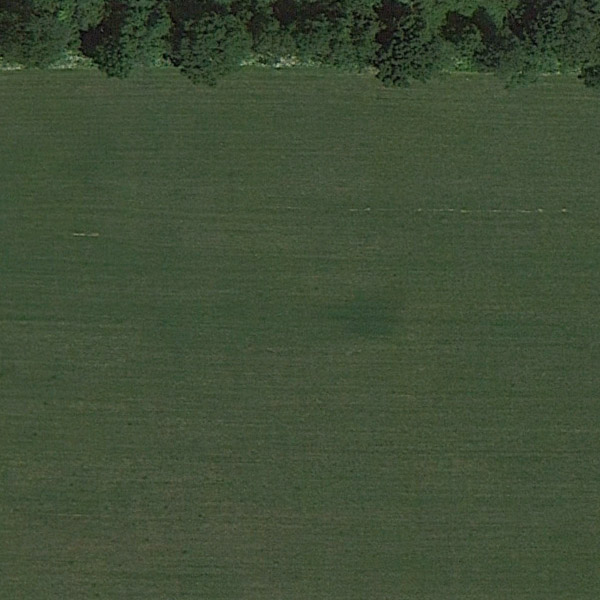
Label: Meadow